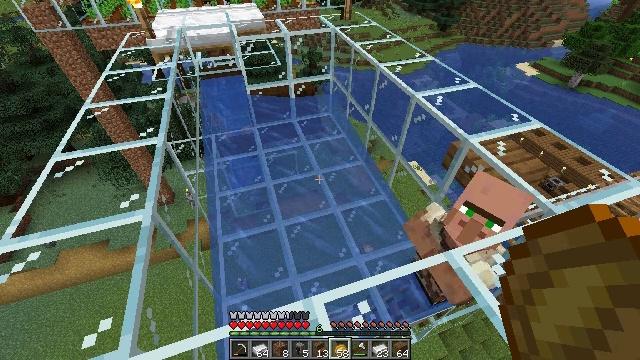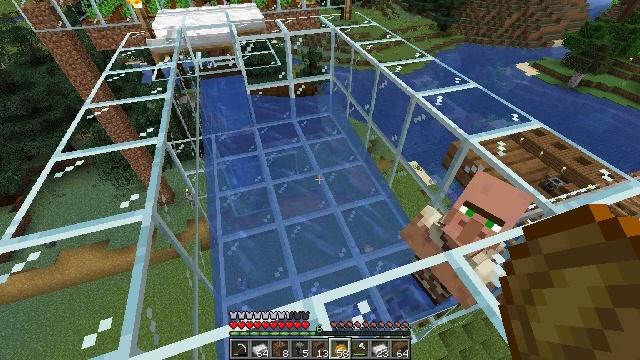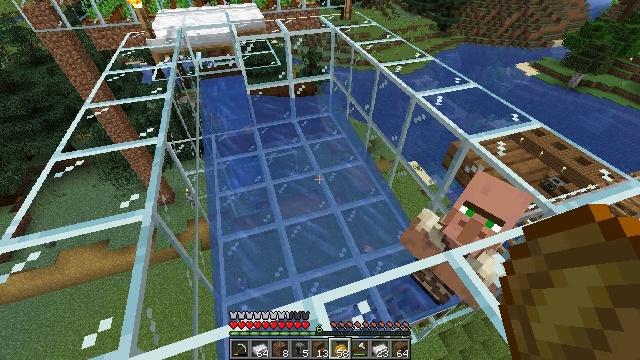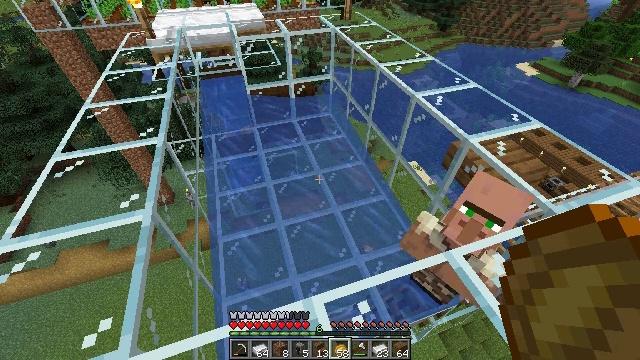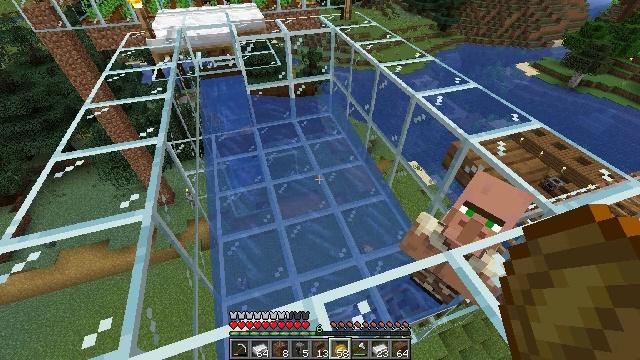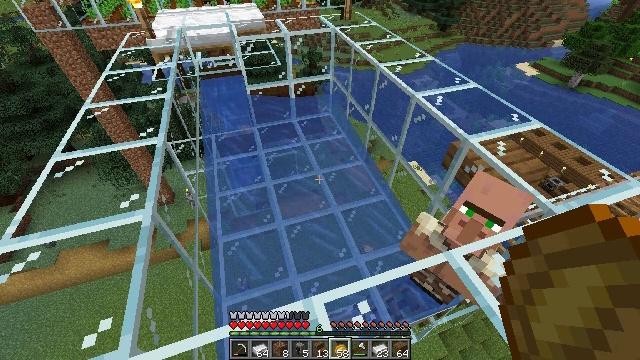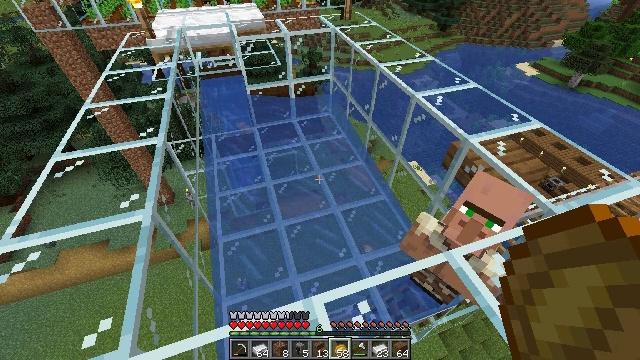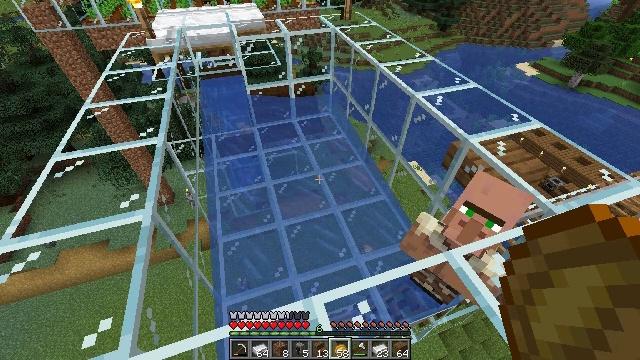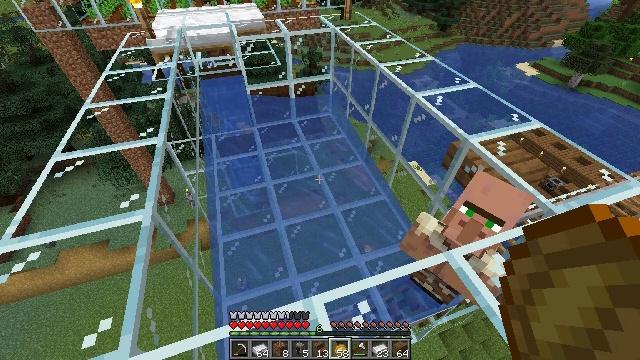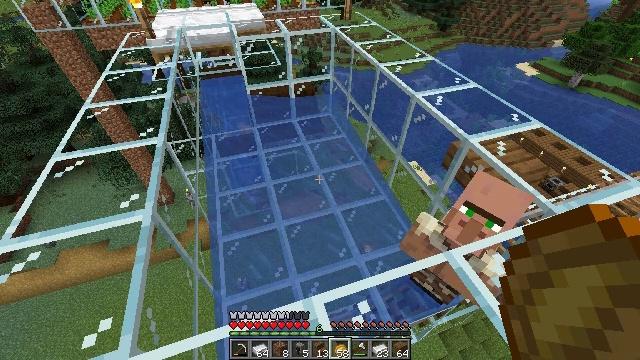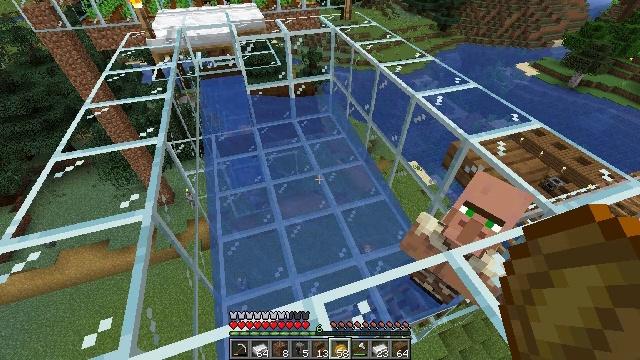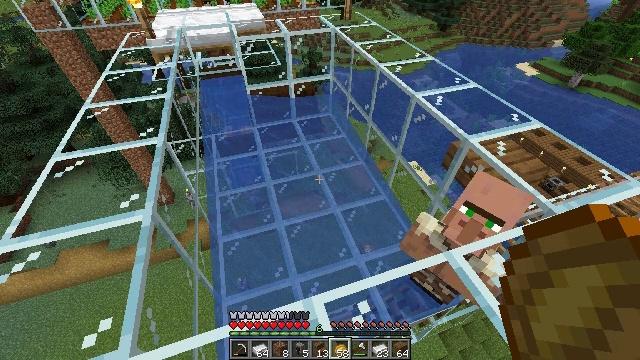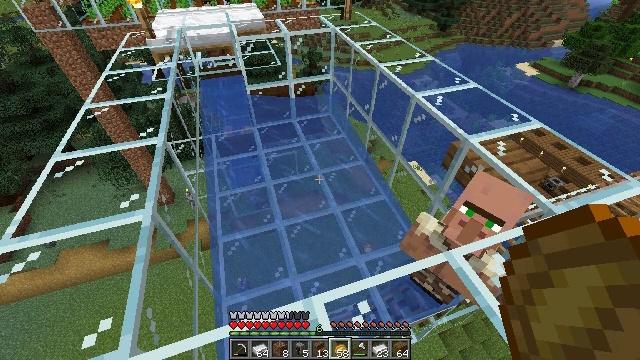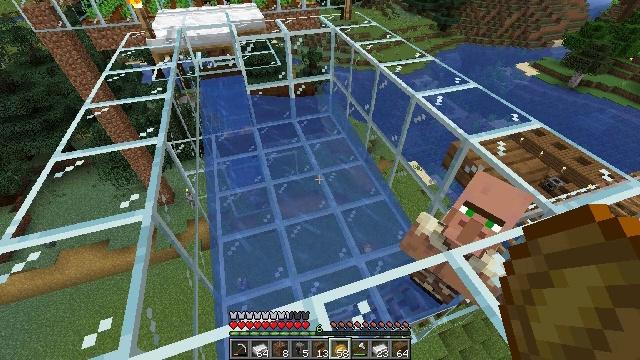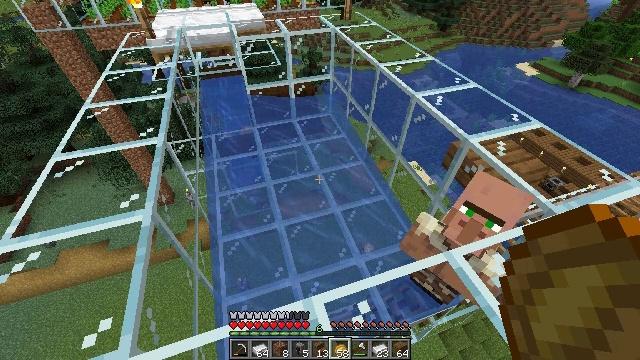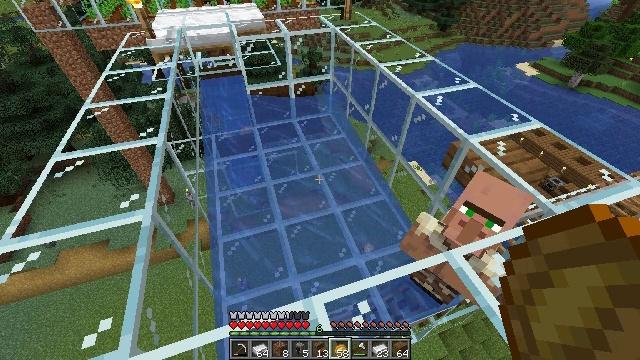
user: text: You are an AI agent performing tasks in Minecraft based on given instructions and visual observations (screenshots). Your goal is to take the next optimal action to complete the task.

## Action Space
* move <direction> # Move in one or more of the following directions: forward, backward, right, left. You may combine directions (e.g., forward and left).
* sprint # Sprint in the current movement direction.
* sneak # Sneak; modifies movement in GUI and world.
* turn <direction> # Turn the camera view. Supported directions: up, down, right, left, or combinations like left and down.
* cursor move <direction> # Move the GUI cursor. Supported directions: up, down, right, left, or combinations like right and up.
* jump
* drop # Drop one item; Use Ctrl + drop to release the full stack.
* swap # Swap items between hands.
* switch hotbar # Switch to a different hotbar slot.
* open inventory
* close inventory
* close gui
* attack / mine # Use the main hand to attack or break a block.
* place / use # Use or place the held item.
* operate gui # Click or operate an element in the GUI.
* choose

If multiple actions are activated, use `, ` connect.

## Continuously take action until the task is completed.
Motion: motion action
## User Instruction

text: Retrieve the smithing table you placed.
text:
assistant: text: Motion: no_op
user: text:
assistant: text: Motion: no_op
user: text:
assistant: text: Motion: no_op
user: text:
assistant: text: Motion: no_op
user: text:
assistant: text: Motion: no_op
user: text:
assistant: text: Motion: no_op
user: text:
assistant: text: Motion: no_op
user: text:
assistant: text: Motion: no_op
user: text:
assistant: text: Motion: no_op
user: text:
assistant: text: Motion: no_op
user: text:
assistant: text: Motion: no_op
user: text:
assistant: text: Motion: no_op
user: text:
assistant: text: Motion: no_op
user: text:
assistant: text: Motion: no_op
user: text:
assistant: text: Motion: no_op
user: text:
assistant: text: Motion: no_op
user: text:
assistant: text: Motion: no_op
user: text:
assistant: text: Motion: no_op
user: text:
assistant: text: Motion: no_op
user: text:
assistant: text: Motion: no_op
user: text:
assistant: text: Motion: no_op
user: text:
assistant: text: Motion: no_op
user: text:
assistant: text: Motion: no_op
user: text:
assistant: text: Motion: no_op
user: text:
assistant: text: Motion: no_op
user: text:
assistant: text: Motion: no_op
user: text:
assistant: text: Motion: no_op
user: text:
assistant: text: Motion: no_op
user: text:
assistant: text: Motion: no_op
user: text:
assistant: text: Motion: no_op